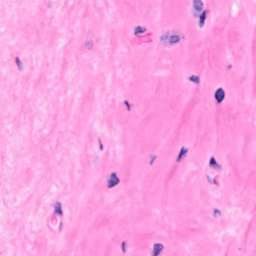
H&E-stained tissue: Breast